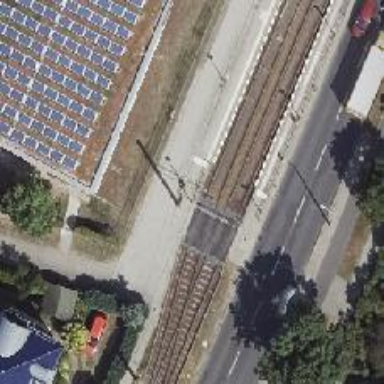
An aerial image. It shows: Railway signal.